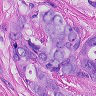
Metastatic tissue present: yes